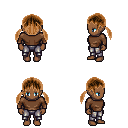
a pixel art fantasy rpg character, female body template, human, dark skin, brown long-sleeve shirt, metal pants, brown twin-tailed hairstyle, four views (front, back, left, right), 2x2 character sprite sheet, small pixel art, hard edges, no anti-aliasing